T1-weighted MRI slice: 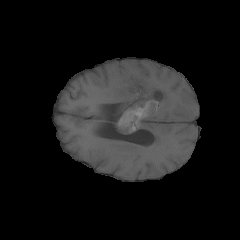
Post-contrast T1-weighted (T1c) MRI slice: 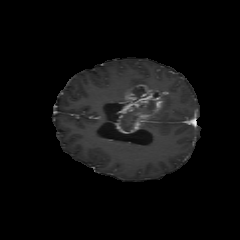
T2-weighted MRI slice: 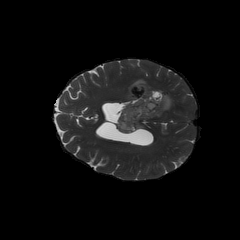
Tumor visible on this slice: yes